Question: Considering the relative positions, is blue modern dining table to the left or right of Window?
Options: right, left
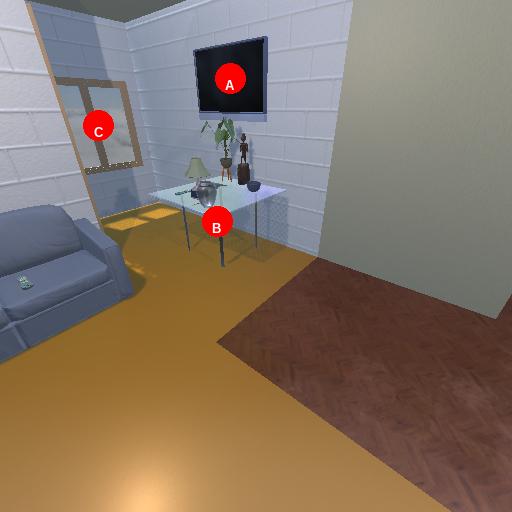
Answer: right